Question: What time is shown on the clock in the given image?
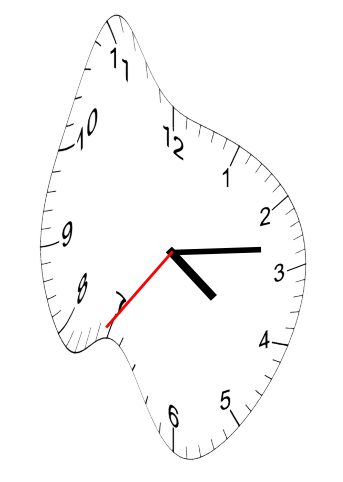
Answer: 04:13:36